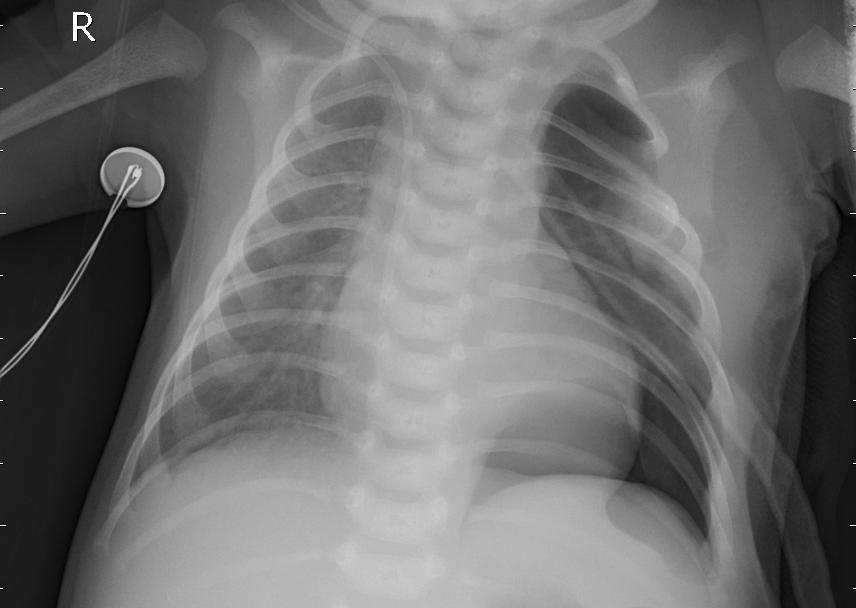
Diagnosis: PNEUMONIA